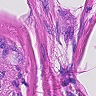
Metastatic tissue present: no